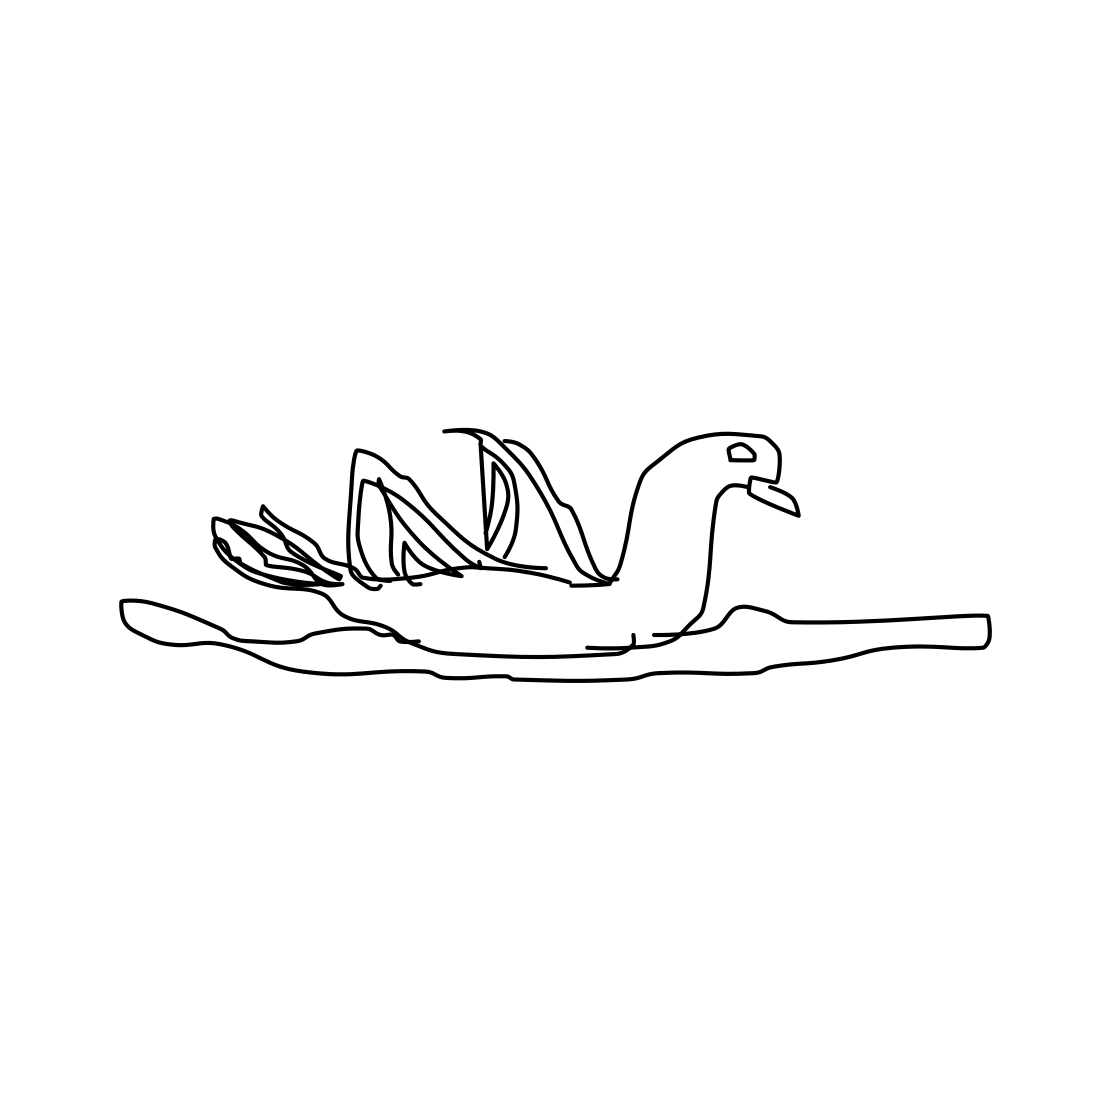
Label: swan